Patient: sex M, age 43
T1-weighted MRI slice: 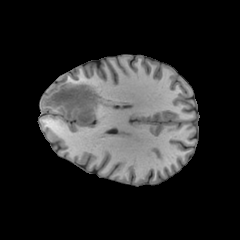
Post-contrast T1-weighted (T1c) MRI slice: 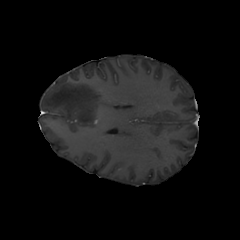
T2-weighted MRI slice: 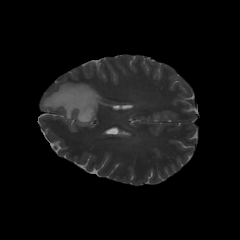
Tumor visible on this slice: yes
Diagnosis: Glioblastoma, IDH-wildtype
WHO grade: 4